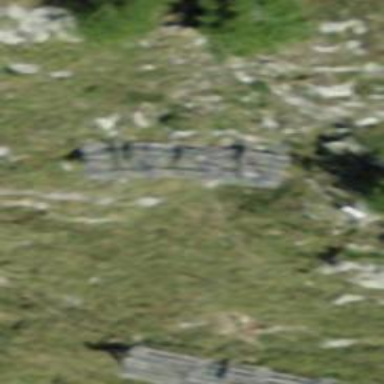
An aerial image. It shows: Structure designed for avalanche protection.